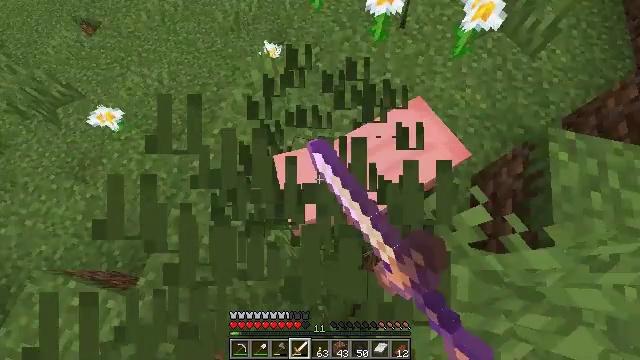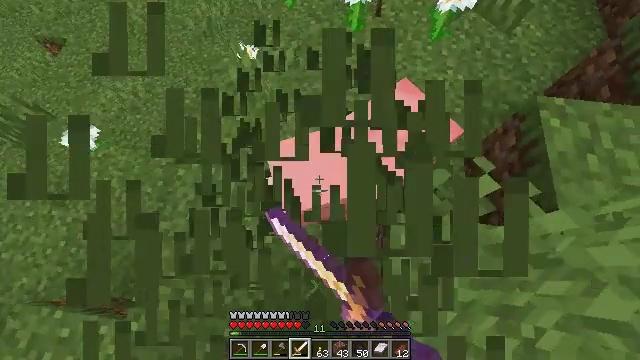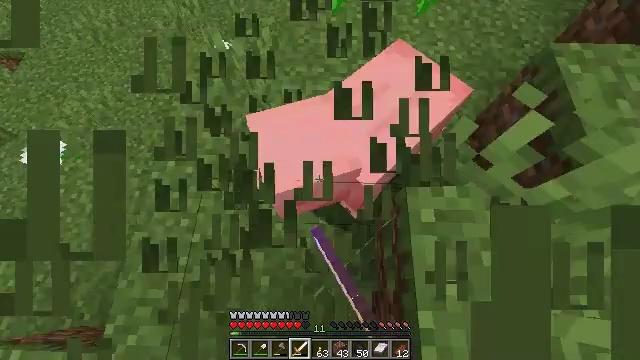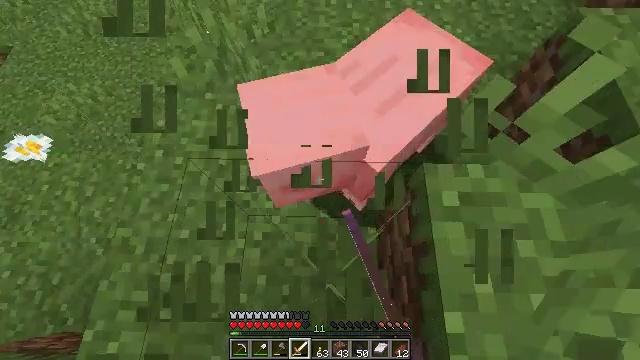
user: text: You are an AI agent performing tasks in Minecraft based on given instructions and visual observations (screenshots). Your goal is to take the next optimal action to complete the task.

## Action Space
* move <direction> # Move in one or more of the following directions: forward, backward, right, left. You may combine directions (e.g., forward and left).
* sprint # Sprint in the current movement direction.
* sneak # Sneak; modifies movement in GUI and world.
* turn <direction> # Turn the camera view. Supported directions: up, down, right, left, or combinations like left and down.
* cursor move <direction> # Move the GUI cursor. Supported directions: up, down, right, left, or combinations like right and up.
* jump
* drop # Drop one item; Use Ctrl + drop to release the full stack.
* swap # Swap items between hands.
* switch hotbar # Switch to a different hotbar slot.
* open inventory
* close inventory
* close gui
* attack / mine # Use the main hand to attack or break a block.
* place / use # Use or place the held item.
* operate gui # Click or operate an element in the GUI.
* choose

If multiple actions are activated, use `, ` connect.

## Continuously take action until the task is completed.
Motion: motion action
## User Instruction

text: Remove the tall grass to clear the area.
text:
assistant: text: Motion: turn right, attack / mine
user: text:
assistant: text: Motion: turn right
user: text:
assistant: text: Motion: no_op
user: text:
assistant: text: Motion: no_op